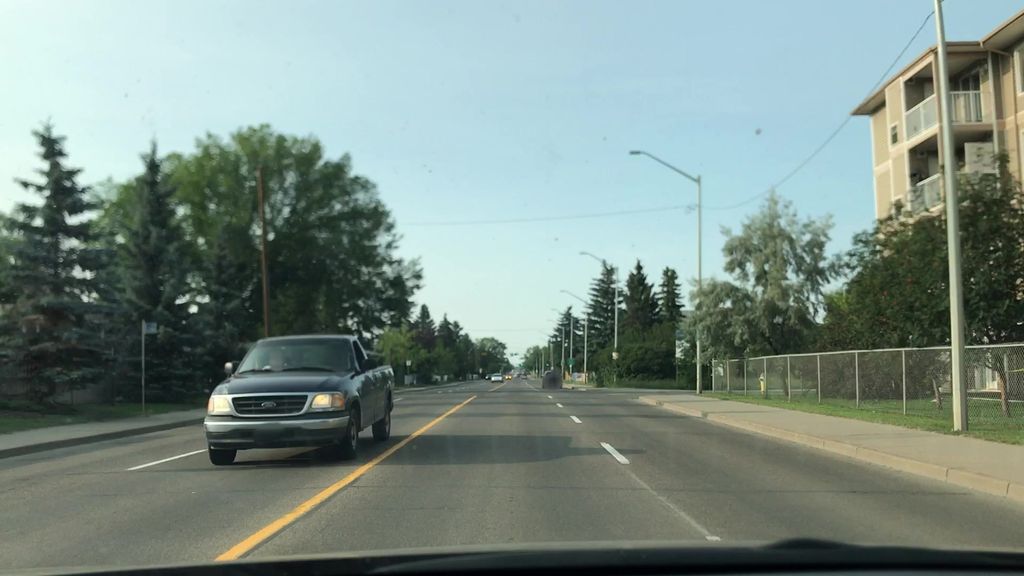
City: edmonton